Interaction volume radius: 5 \u00c5
Interaction volume height: 45 \u00c5
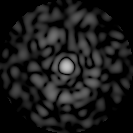
Disorder parameter: 0.8483